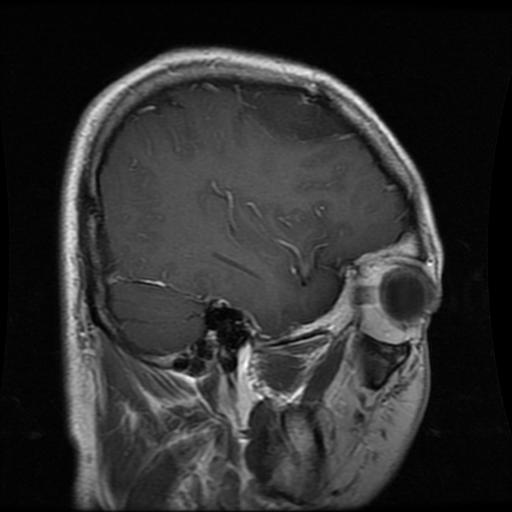
Label: glioma